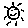
Label: sun